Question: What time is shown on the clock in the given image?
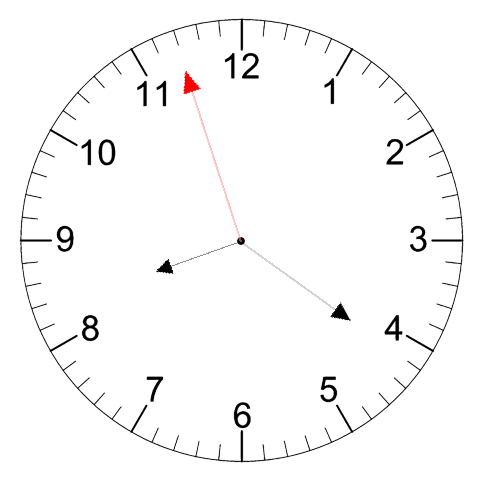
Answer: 08:20:57